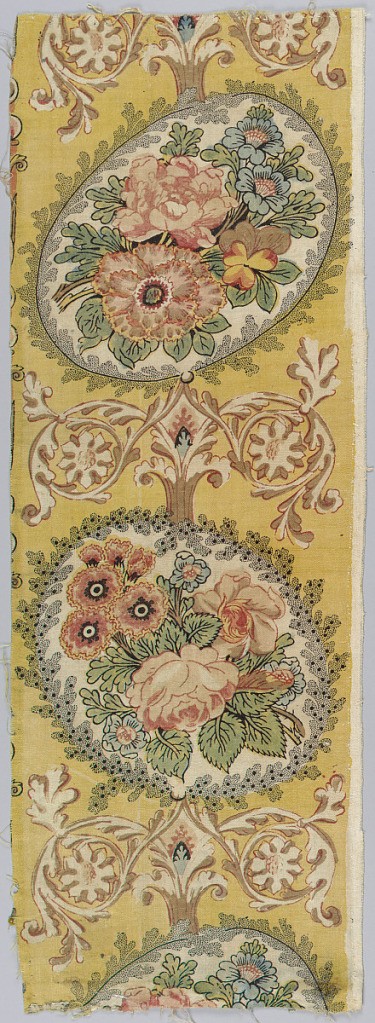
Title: Textile
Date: ca. 1795
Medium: cotton Technique: block printed on plain weave
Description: A half-drop multicolored floral stripe of two medallions, one above the other, tilted in opposing diagonals and containing flowers. The medallions are supported by scrolling brackets. Stripes divided by narrow stripe with motif resembling peacock feathers. Background is yellow. Two blue warps in right side of component "b."